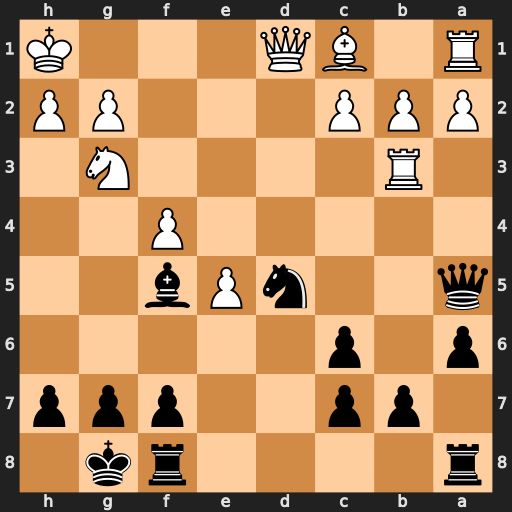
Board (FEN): r4rk1/1pp2ppp/p1p5/q2nPb2/5P2/1R4N1/PPP3PP/R1BQ3K
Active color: b
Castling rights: -
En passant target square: -
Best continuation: Bxc2